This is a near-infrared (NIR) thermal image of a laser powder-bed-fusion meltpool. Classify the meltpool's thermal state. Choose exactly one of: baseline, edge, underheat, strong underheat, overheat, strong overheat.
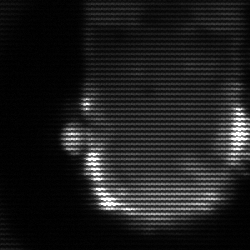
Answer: baseline